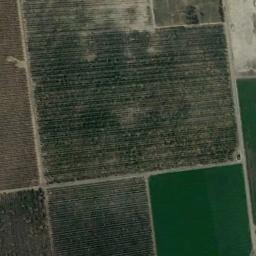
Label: rectangular_farmland